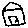
Label: house